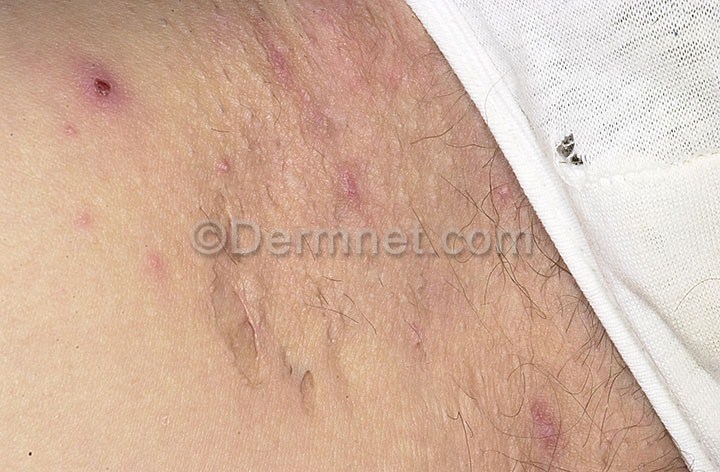
Disease: Acne and Rosacea Photos